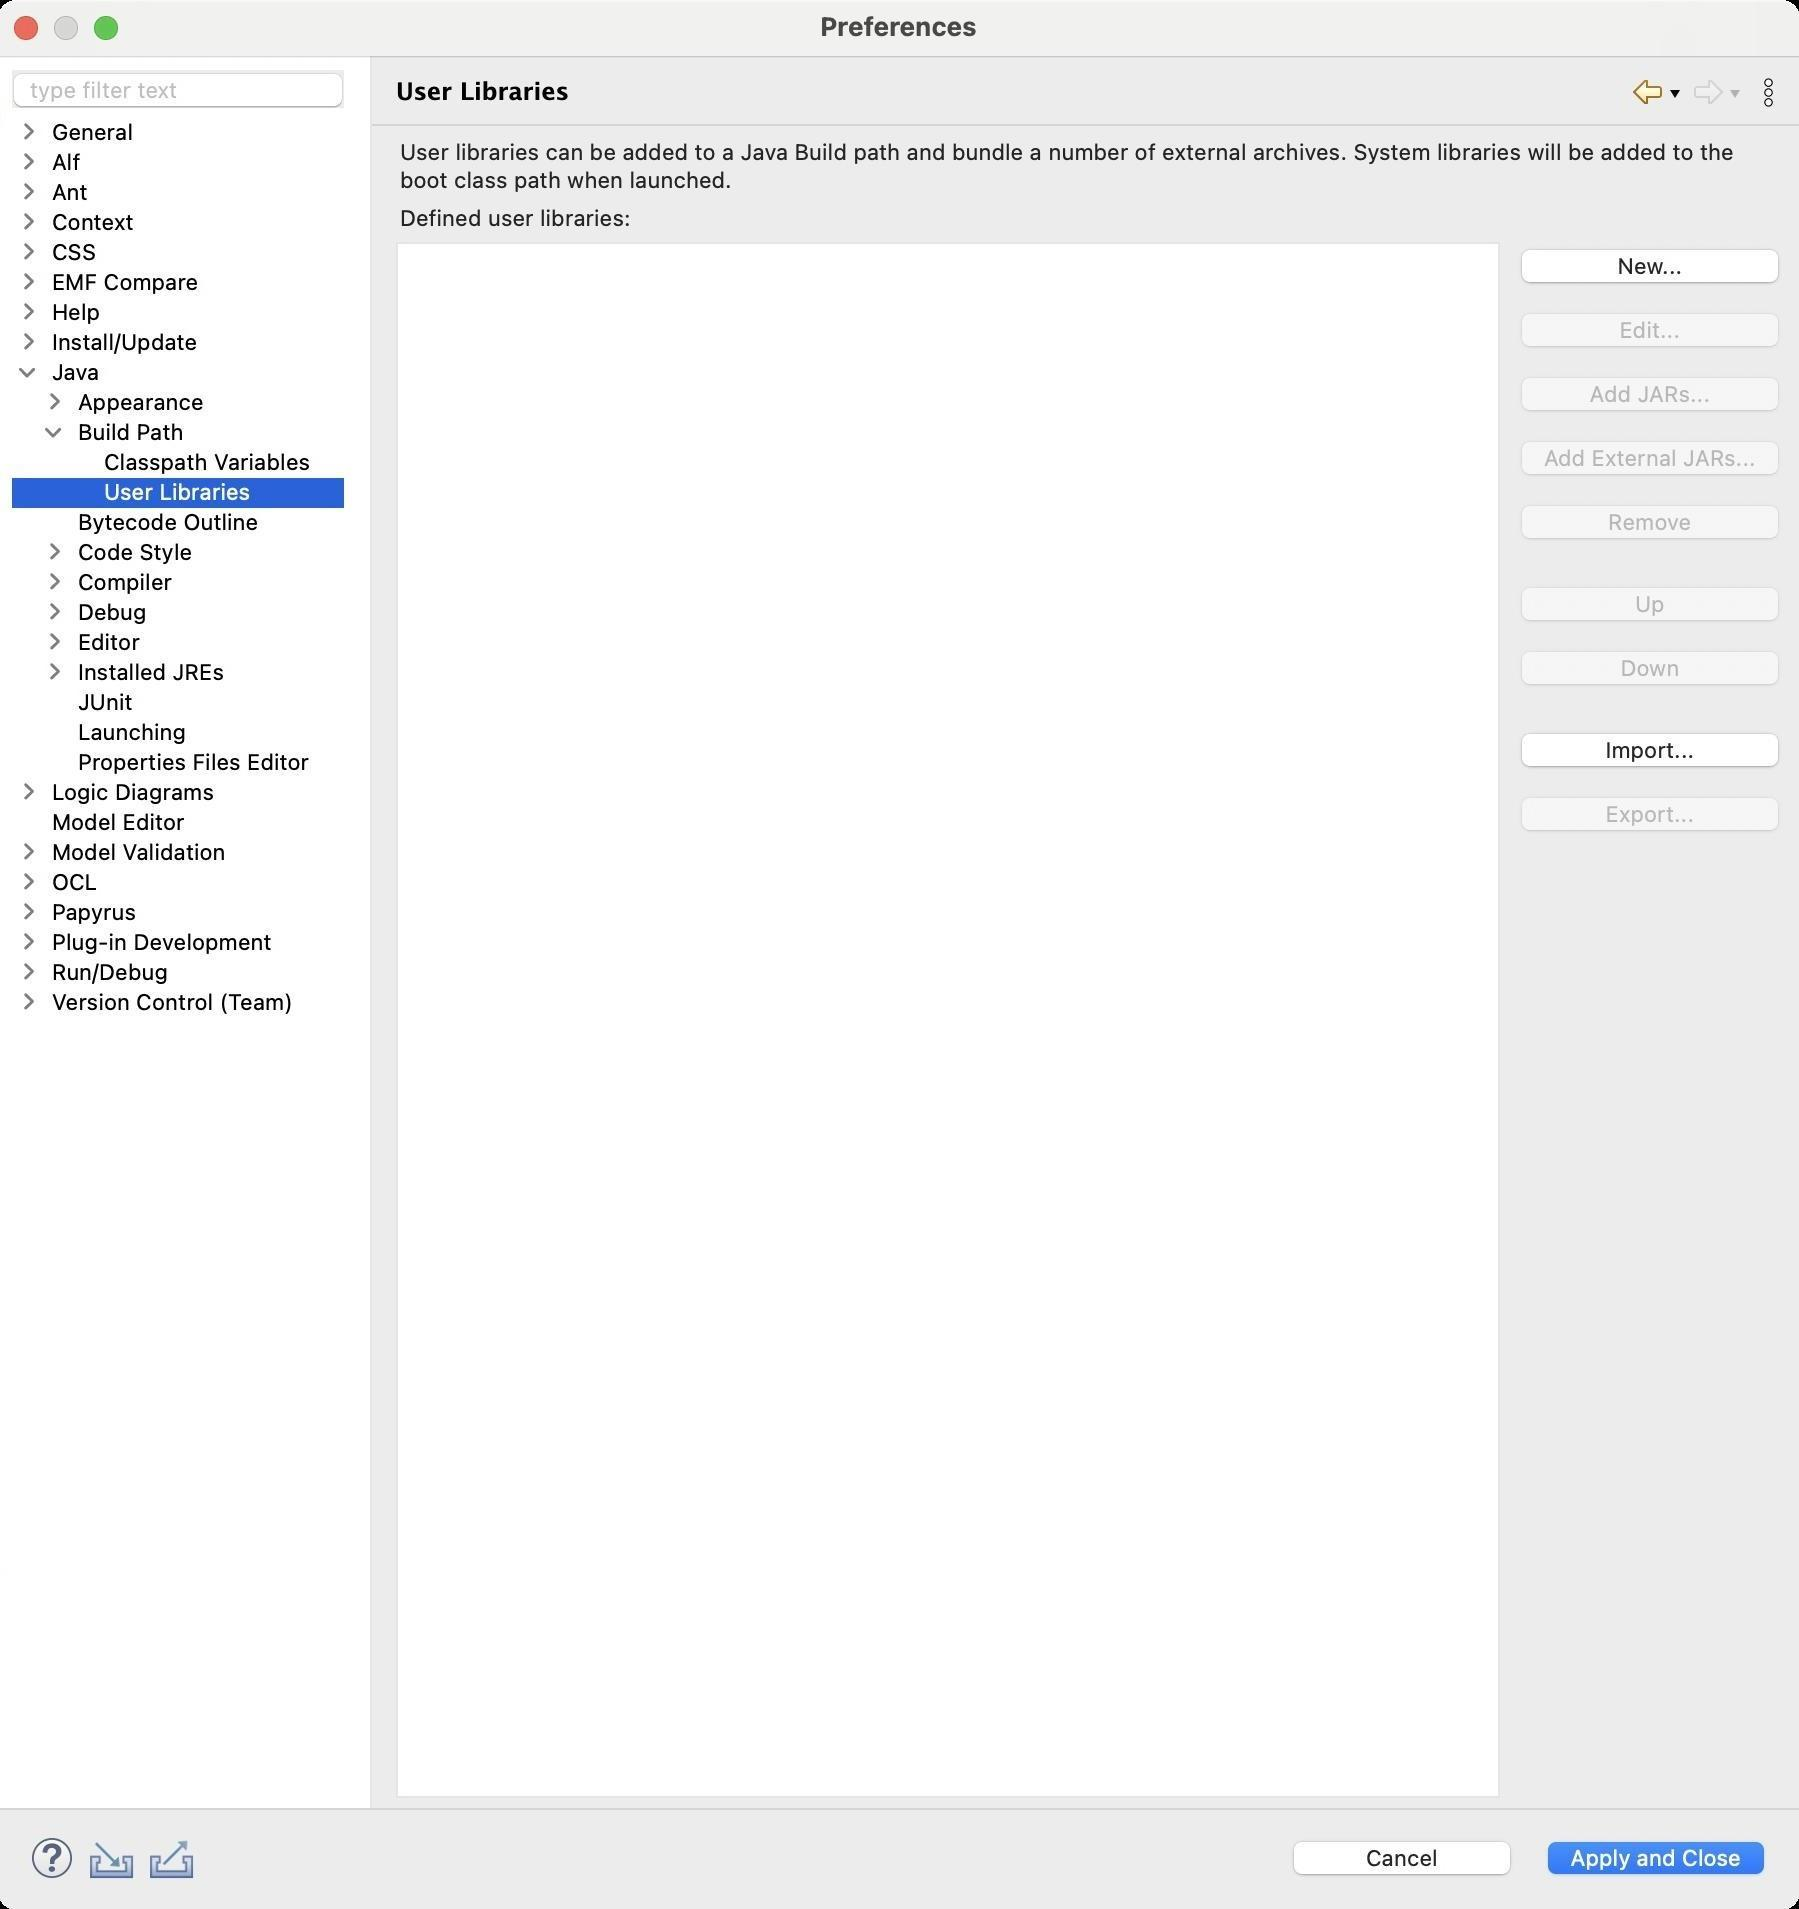
Accessibility tree:
{"name": "Preferences", "role": "AXWindow", "description": null, "role_description": "standard window", "value": null, "position": "480.00;95.00", "size": "901;955", "children": [{"name": "Apply_and_Close", "role": "AXButton", "description": null, "role_description": "button", "value": null, "position": "769.00;917.00", "size": "120;27", "children": []}, {"name": "Cancel", "role": "AXButton", "description": null, "role_description": "button", "value": null, "position": "642.00;917.00", "size": "120;27", "children": []}, {"name": null, "role": "AXToolbar", "description": null, "role_description": "toolbar", "value": null, "position": "12.00;915.00", "size": "90;30", "children": [{"name": "Help", "role": "AXCheckBox", "description": null, "role_description": "checkbox", "value": 0, "position": "12.00;915.00", "size": "30;30", "children": []}, {"name": "Import", "role": "AXButton", "description": null, "role_description": "button", "value": null, "position": "42.00;915.00", "size": "30;30", "children": []}, {"name": "Export", "role": "AXButton", "description": null, "role_description": "button", "value": null, "position": "72.00;915.00", "size": "30;30", "children": []}]}, {"name": null, "role": "AXScrollArea", "description": null, "role_description": "scroll area", "value": null, "position": "199.00;69.00", "size": "697;830", "children": [{"name": "Export...", "role": "AXButton", "description": null, "role_description": "button", "value": null, "position": "756.00;395.00", "size": "140;27", "children": []}, {"name": "Import...", "role": "AXButton", "description": null, "role_description": "button", "value": null, "position": "756.00;363.00", "size": "140;27", "children": []}, {"name": "Down", "role": "AXButton", "description": null, "role_description": "button", "value": null, "position": "756.00;322.00", "size": "140;27", "children": []}, {"name": "Up", "role": "AXButton", "description": null, "role_description": "button", "value": null, "position": "756.00;290.00", "size": "140;27", "children": []}, {"name": "Remove", "role": "AXButton", "description": null, "role_description": "button", "value": null, "position": "756.00;249.00", "size": "140;27", "children": []}, {"name": "Add_External_JARs...", "role": "AXButton", "description": null, "role_description": "button", "value": null, "position": "756.00;217.00", "size": "140;27", "children": []}, {"name": "Add_JARs...", "role": "AXButton", "description": null, "role_description": "button", "value": null, "position": "756.00;185.00", "size": "140;27", "children": []}, {"name": "Edit...", "role": "AXButton", "description": null, "role_description": "button", "value": null, "position": "756.00;153.00", "size": "140;27", "children": []}, {"name": "New...", "role": "AXButton", "description": null, "role_description": "button", "value": null, "position": "756.00;121.00", "size": "140;27", "children": []}, {"name": null, "role": "AXScrollArea", "description": null, "role_description": "scroll area", "value": null, "position": "199.00;121.00", "size": "552;778", "children": [{"name": null, "role": "AXOutline", "description": null, "role_description": "outline", "value": null, "position": "200.00;122.00", "size": "550;776", "children": [{"name": null, "role": "AXColumn", "description": null, "role_description": "column", "value": null, "position": "200.00;122.00", "size": "20;776", "children": []}]}]}, {"name": null, "role": "AXStaticText", "description": null, "role_description": "text", "value": "Defined user libraries:", "position": "199.00;102.00", "size": "697;14", "children": []}, {"name": null, "role": "AXStaticText", "description": null, "role_description": "text", "value": "User libraries can be added to a Java Build path and bundle a number of external archives. System libraries will be added to the boot class path when launched.", "position": "199.00;69.00", "size": "697;28", "children": []}]}, {"name": null, "role": "AXToolbar", "description": "", "role_description": "toolbar", "value": null, "position": "814.00;35.00", "size": "82;22", "children": [{"name": "Back_to_Classpath_Variables", "role": "AXMenuButton", "description": null, "role_description": "menu button", "value": null, "position": "814.00;35.00", "size": "22;22", "children": []}, {"name": "Forward", "role": "AXMenuButton", "description": null, "role_description": "menu button", "value": null, "position": "844.00;35.00", "size": "22;22", "children": []}, {"name": "Additional_Dialog_Actions", "role": "AXButton", "description": null, "role_description": "button", "value": null, "position": "874.00;35.00", "size": "22;22", "children": []}]}, {"name": null, "role": "AXStaticText", "description": "", "role_description": "text", "value": "User Libraries", "position": "196.00;35.00", "size": "611;21", "children": []}, {"name": null, "role": "AXSplitter", "description": null, "role_description": "splitter", "value": 180, "position": "180.00;28.00", "size": "5;876", "children": []}, {"name": null, "role": "AXScrollArea", "description": null, "role_description": "scroll area", "value": null, "position": "7.00;59.00", "size": "166;845", "children": [{"name": null, "role": "AXOutline", "description": null, "role_description": "outline", "value": null, "position": "7.00;59.00", "size": "166;845", "children": [{"name": null, "role": "AXRow", "description": null, "role_description": "outline row", "value": null, "position": "7.00;59.00", "size": "166;15", "children": [{"name": null, "role": "AXGroup", "description": null, "role_description": "group", "value": null, "position": "7.00;59.00", "size": "150;15", "children": [{"name": null, "role": "AXDisclosureTriangle", "description": null, "role_description": "disclosure triangle", "value": 0, "position": "9.00;59.00", "size": "12;14", "children": []}, {"name": null, "role": "AXStaticText", "description": null, "role_description": "text", "value": "General", "position": "25.00;59.00", "size": "131;14", "children": []}]}]}, {"name": null, "role": "AXRow", "description": null, "role_description": "outline row", "value": null, "position": "7.00;74.00", "size": "166;15", "children": [{"name": null, "role": "AXGroup", "description": null, "role_description": "group", "value": null, "position": "7.00;74.00", "size": "150;15", "children": [{"name": null, "role": "AXDisclosureTriangle", "description": null, "role_description": "disclosure triangle", "value": 0, "position": "9.00;74.00", "size": "12;14", "children": []}, {"name": null, "role": "AXStaticText", "description": null, "role_description": "text", "value": "Alf", "position": "25.00;74.00", "size": "131;14", "children": []}]}]}, {"name": null, "role": "AXRow", "description": null, "role_description": "outline row", "value": null, "position": "7.00;89.00", "size": "166;15", "children": [{"name": null, "role": "AXGroup", "description": null, "role_description": "group", "value": null, "position": "7.00;89.00", "size": "150;15", "children": [{"name": null, "role": "AXDisclosureTriangle", "description": null, "role_description": "disclosure triangle", "value": 0, "position": "9.00;89.00", "size": "12;14", "children": []}, {"name": null, "role": "AXStaticText", "description": null, "role_description": "text", "value": "Ant", "position": "25.00;89.00", "size": "131;14", "children": []}]}]}, {"name": null, "role": "AXRow", "description": null, "role_description": "outline row", "value": null, "position": "7.00;104.00", "size": "166;15", "children": [{"name": null, "role": "AXGroup", "description": null, "role_description": "group", "value": null, "position": "7.00;104.00", "size": "150;15", "children": [{"name": null, "role": "AXDisclosureTriangle", "description": null, "role_description": "disclosure triangle", "value": 0, "position": "9.00;104.00", "size": "12;14", "children": []}, {"name": null, "role": "AXStaticText", "description": null, "role_description": "text", "value": "Context", "position": "25.00;104.00", "size": "131;14", "children": []}]}]}, {"name": null, "role": "AXRow", "description": null, "role_description": "outline row", "value": null, "position": "7.00;119.00", "size": "166;15", "children": [{"name": null, "role": "AXGroup", "description": null, "role_description": "group", "value": null, "position": "7.00;119.00", "size": "150;15", "children": [{"name": null, "role": "AXDisclosureTriangle", "description": null, "role_description": "disclosure triangle", "value": 0, "position": "9.00;119.00", "size": "12;14", "children": []}, {"name": null, "role": "AXStaticText", "description": null, "role_description": "text", "value": "CSS", "position": "25.00;119.00", "size": "131;14", "children": []}]}]}, {"name": null, "role": "AXRow", "description": null, "role_description": "outline row", "value": null, "position": "7.00;134.00", "size": "166;15", "children": [{"name": null, "role": "AXGroup", "description": null, "role_description": "group", "value": null, "position": "7.00;134.00", "size": "150;15", "children": [{"name": null, "role": "AXDisclosureTriangle", "description": null, "role_description": "disclosure triangle", "value": 0, "position": "9.00;134.00", "size": "12;14", "children": []}, {"name": null, "role": "AXStaticText", "description": null, "role_description": "text", "value": "EMF Compare", "position": "25.00;134.00", "size": "131;14", "children": []}]}]}, {"name": null, "role": "AXRow", "description": null, "role_description": "outline row", "value": null, "position": "7.00;149.00", "size": "166;15", "children": [{"name": null, "role": "AXGroup", "description": null, "role_description": "group", "value": null, "position": "7.00;149.00", "size": "150;15", "children": [{"name": null, "role": "AXDisclosureTriangle", "description": null, "role_description": "disclosure triangle", "value": 0, "position": "9.00;149.00", "size": "12;14", "children": []}, {"name": null, "role": "AXStaticText", "description": null, "role_description": "text", "value": "Help", "position": "25.00;149.00", "size": "131;14", "children": []}]}]}, {"name": null, "role": "AXRow", "description": null, "role_description": "outline row", "value": null, "position": "7.00;164.00", "size": "166;15", "children": [{"name": null, "role": "AXGroup", "description": null, "role_description": "group", "value": null, "position": "7.00;164.00", "size": "150;15", "children": [{"name": null, "role": "AXDisclosureTriangle", "description": null, "role_description": "disclosure triangle", "value": 0, "position": "9.00;164.00", "size": "12;14", "children": []}, {"name": null, "role": "AXStaticText", "description": null, "role_description": "text", "value": "Install/Update", "position": "25.00;164.00", "size": "131;14", "children": []}]}]}, {"name": null, "role": "AXRow", "description": null, "role_description": "outline row", "value": null, "position": "7.00;179.00", "size": "166;15", "children": [{"name": null, "role": "AXGroup", "description": null, "role_description": "group", "value": null, "position": "7.00;179.00", "size": "150;15", "children": [{"name": null, "role": "AXDisclosureTriangle", "description": null, "role_description": "disclosure triangle", "value": 1, "position": "9.00;179.00", "size": "12;14", "children": []}, {"name": null, "role": "AXStaticText", "description": null, "role_description": "text", "value": "Java", "position": "25.00;179.00", "size": "131;14", "children": []}]}]}, {"name": null, "role": "AXRow", "description": null, "role_description": "outline row", "value": null, "position": "7.00;194.00", "size": "166;15", "children": [{"name": null, "role": "AXGroup", "description": null, "role_description": "group", "value": null, "position": "7.00;194.00", "size": "150;15", "children": [{"name": null, "role": "AXDisclosureTriangle", "description": null, "role_description": "disclosure triangle", "value": 0, "position": "22.00;194.00", "size": "12;14", "children": []}, {"name": null, "role": "AXStaticText", "description": null, "role_description": "text", "value": "Appearance", "position": "38.00;194.00", "size": "118;14", "children": []}]}]}, {"name": null, "role": "AXRow", "description": null, "role_description": "outline row", "value": null, "position": "7.00;209.00", "size": "166;15", "children": [{"name": null, "role": "AXGroup", "description": null, "role_description": "group", "value": null, "position": "7.00;209.00", "size": "150;15", "children": [{"name": null, "role": "AXDisclosureTriangle", "description": null, "role_description": "disclosure triangle", "value": 1, "position": "22.00;209.00", "size": "12;14", "children": []}, {"name": null, "role": "AXStaticText", "description": null, "role_description": "text", "value": "Build Path", "position": "38.00;209.00", "size": "118;14", "children": []}]}]}, {"name": null, "role": "AXRow", "description": null, "role_description": "outline row", "value": null, "position": "7.00;224.00", "size": "166;15", "children": [{"name": null, "role": "AXStaticText", "description": null, "role_description": "text", "value": "Classpath Variables", "position": "51.00;224.00", "size": "105;14", "children": []}]}, {"name": null, "role": "AXRow", "description": null, "role_description": "outline row", "value": null, "position": "7.00;239.00", "size": "166;15", "children": [{"name": null, "role": "AXStaticText", "description": null, "role_description": "text", "value": "User Libraries", "position": "51.00;239.00", "size": "105;14", "children": []}]}, {"name": null, "role": "AXRow", "description": null, "role_description": "outline row", "value": null, "position": "7.00;254.00", "size": "166;15", "children": [{"name": null, "role": "AXStaticText", "description": null, "role_description": "text", "value": "Bytecode Outline", "position": "38.00;254.00", "size": "118;14", "children": []}]}, {"name": null, "role": "AXRow", "description": null, "role_description": "outline row", "value": null, "position": "7.00;269.00", "size": "166;15", "children": [{"name": null, "role": "AXGroup", "description": null, "role_description": "group", "value": null, "position": "7.00;269.00", "size": "150;15", "children": [{"name": null, "role": "AXDisclosureTriangle", "description": null, "role_description": "disclosure triangle", "value": 0, "position": "22.00;269.00", "size": "12;14", "children": []}, {"name": null, "role": "AXStaticText", "description": null, "role_description": "text", "value": "Code Style", "position": "38.00;269.00", "size": "118;14", "children": []}]}]}, {"name": null, "role": "AXRow", "description": null, "role_description": "outline row", "value": null, "position": "7.00;284.00", "size": "166;15", "children": [{"name": null, "role": "AXGroup", "description": null, "role_description": "group", "value": null, "position": "7.00;284.00", "size": "150;15", "children": [{"name": null, "role": "AXDisclosureTriangle", "description": null, "role_description": "disclosure triangle", "value": 0, "position": "22.00;284.00", "size": "12;14", "children": []}, {"name": null, "role": "AXStaticText", "description": null, "role_description": "text", "value": "Compiler", "position": "38.00;284.00", "size": "118;14", "children": []}]}]}, {"name": null, "role": "AXRow", "description": null, "role_description": "outline row", "value": null, "position": "7.00;299.00", "size": "166;15", "children": [{"name": null, "role": "AXGroup", "description": null, "role_description": "group", "value": null, "position": "7.00;299.00", "size": "150;15", "children": [{"name": null, "role": "AXDisclosureTriangle", "description": null, "role_description": "disclosure triangle", "value": 0, "position": "22.00;299.00", "size": "12;14", "children": []}, {"name": null, "role": "AXStaticText", "description": null, "role_description": "text", "value": "Debug", "position": "38.00;299.00", "size": "118;14", "children": []}]}]}, {"name": null, "role": "AXRow", "description": null, "role_description": "outline row", "value": null, "position": "7.00;314.00", "size": "166;15", "children": [{"name": null, "role": "AXGroup", "description": null, "role_description": "group", "value": null, "position": "7.00;314.00", "size": "150;15", "children": [{"name": null, "role": "AXDisclosureTriangle", "description": null, "role_description": "disclosure triangle", "value": 0, "position": "22.00;314.00", "size": "12;14", "children": []}, {"name": null, "role": "AXStaticText", "description": null, "role_description": "text", "value": "Editor", "position": "38.00;314.00", "size": "118;14", "children": []}]}]}, {"name": null, "role": "AXRow", "description": null, "role_description": "outline row", "value": null, "position": "7.00;329.00", "size": "166;15", "children": [{"name": null, "role": "AXGroup", "description": null, "role_description": "group", "value": null, "position": "7.00;329.00", "size": "150;15", "children": [{"name": null, "role": "AXDisclosureTriangle", "description": null, "role_description": "disclosure triangle", "value": 0, "position": "22.00;329.00", "size": "12;14", "children": []}, {"name": null, "role": "AXStaticText", "description": null, "role_description": "text", "value": "Installed JREs", "position": "38.00;329.00", "size": "118;14", "children": []}]}]}, {"name": null, "role": "AXRow", "description": null, "role_description": "outline row", "value": null, "position": "7.00;344.00", "size": "166;15", "children": [{"name": null, "role": "AXStaticText", "description": null, "role_description": "text", "value": "JUnit", "position": "38.00;344.00", "size": "118;14", "children": []}]}, {"name": null, "role": "AXRow", "description": null, "role_description": "outline row", "value": null, "position": "7.00;359.00", "size": "166;15", "children": [{"name": null, "role": "AXStaticText", "description": null, "role_description": "text", "value": "Launching", "position": "38.00;359.00", "size": "118;14", "children": []}]}, {"name": null, "role": "AXRow", "description": null, "role_description": "outline row", "value": null, "position": "7.00;374.00", "size": "166;15", "children": [{"name": null, "role": "AXStaticText", "description": null, "role_description": "text", "value": "Properties Files Editor", "position": "38.00;374.00", "size": "118;14", "children": []}]}, {"name": null, "role": "AXRow", "description": null, "role_description": "outline row", "value": null, "position": "7.00;389.00", "size": "166;15", "children": [{"name": null, "role": "AXGroup", "description": null, "role_description": "group", "value": null, "position": "7.00;389.00", "size": "150;15", "children": [{"name": null, "role": "AXDisclosureTriangle", "description": null, "role_description": "disclosure triangle", "value": 0, "position": "9.00;389.00", "size": "12;14", "children": []}, {"name": null, "role": "AXStaticText", "description": null, "role_description": "text", "value": "Logic Diagrams", "position": "25.00;389.00", "size": "131;14", "children": []}]}]}, {"name": null, "role": "AXRow", "description": null, "role_description": "outline row", "value": null, "position": "7.00;404.00", "size": "166;15", "children": [{"name": null, "role": "AXStaticText", "description": null, "role_description": "text", "value": "Model Editor", "position": "25.00;404.00", "size": "131;14", "children": []}]}, {"name": null, "role": "AXRow", "description": null, "role_description": "outline row", "value": null, "position": "7.00;419.00", "size": "166;15", "children": [{"name": null, "role": "AXGroup", "description": null, "role_description": "group", "value": null, "position": "7.00;419.00", "size": "150;15", "children": [{"name": null, "role": "AXDisclosureTriangle", "description": null, "role_description": "disclosure triangle", "value": 0, "position": "9.00;419.00", "size": "12;14", "children": []}, {"name": null, "role": "AXStaticText", "description": null, "role_description": "text", "value": "Model Validation", "position": "25.00;419.00", "size": "131;14", "children": []}]}]}, {"name": null, "role": "AXRow", "description": null, "role_description": "outline row", "value": null, "position": "7.00;434.00", "size": "166;15", "children": [{"name": null, "role": "AXGroup", "description": null, "role_description": "group", "value": null, "position": "7.00;434.00", "size": "150;15", "children": [{"name": null, "role": "AXDisclosureTriangle", "description": null, "role_description": "disclosure triangle", "value": 0, "position": "9.00;434.00", "size": "12;14", "children": []}, {"name": null, "role": "AXStaticText", "description": null, "role_description": "text", "value": "OCL", "position": "25.00;434.00", "size": "131;14", "children": []}]}]}, {"name": null, "role": "AXRow", "description": null, "role_description": "outline row", "value": null, "position": "7.00;449.00", "size": "166;15", "children": [{"name": null, "role": "AXGroup", "description": null, "role_description": "group", "value": null, "position": "7.00;449.00", "size": "150;15", "children": [{"name": null, "role": "AXDisclosureTriangle", "description": null, "role_description": "disclosure triangle", "value": 0, "position": "9.00;449.00", "size": "12;14", "children": []}, {"name": null, "role": "AXStaticText", "description": null, "role_description": "text", "value": "Papyrus", "position": "25.00;449.00", "size": "131;14", "children": []}]}]}, {"name": null, "role": "AXRow", "description": null, "role_description": "outline row", "value": null, "position": "7.00;464.00", "size": "166;15", "children": [{"name": null, "role": "AXGroup", "description": null, "role_description": "group", "value": null, "position": "7.00;464.00", "size": "150;15", "children": [{"name": null, "role": "AXDisclosureTriangle", "description": null, "role_description": "disclosure triangle", "value": 0, "position": "9.00;464.00", "size": "12;14", "children": []}, {"name": null, "role": "AXStaticText", "description": null, "role_description": "text", "value": "Plug-in Development", "position": "25.00;464.00", "size": "131;14", "children": []}]}]}, {"name": null, "role": "AXRow", "description": null, "role_description": "outline row", "value": null, "position": "7.00;479.00", "size": "166;15", "children": [{"name": null, "role": "AXGroup", "description": null, "role_description": "group", "value": null, "position": "7.00;479.00", "size": "150;15", "children": [{"name": null, "role": "AXDisclosureTriangle", "description": null, "role_description": "disclosure triangle", "value": 0, "position": "9.00;479.00", "size": "12;14", "children": []}, {"name": null, "role": "AXStaticText", "description": null, "role_description": "text", "value": "Run/Debug", "position": "25.00;479.00", "size": "131;14", "children": []}]}]}, {"name": null, "role": "AXRow", "description": null, "role_description": "outline row", "value": null, "position": "7.00;494.00", "size": "166;15", "children": [{"name": null, "role": "AXGroup", "description": null, "role_description": "group", "value": null, "position": "7.00;494.00", "size": "150;15", "children": [{"name": null, "role": "AXDisclosureTriangle", "description": null, "role_description": "disclosure triangle", "value": 0, "position": "9.00;494.00", "size": "12;14", "children": []}, {"name": null, "role": "AXStaticText", "description": null, "role_description": "text", "value": "Version Control (Team)", "position": "25.00;494.00", "size": "131;14", "children": []}]}]}, {"name": null, "role": "AXColumn", "description": null, "role_description": "column", "value": null, "position": "7.00;59.00", "size": "150;845", "children": []}]}]}, {"name": "type_filter_text", "role": "AXTextField", "description": null, "role_description": "search text field", "value": "", "position": "7.00;35.00", "size": "166;19", "children": []}, {"name": null, "role": "AXButton", "description": null, "role_description": "close button", "value": null, "position": "7.00;6.00", "size": "14;16", "children": []}, {"name": null, "role": "AXButton", "description": null, "role_description": "zoom button", "value": null, "position": "47.00;6.00", "size": "14;16", "children": [{"name": null, "role": "AXGroup", "description": null, "role_description": "group", "value": null, "position": "47.00;6.00", "size": "14;16", "children": [{"name": null, "role": "AXGroup", "description": null, "role_description": "group", "value": null, "position": "47.00;6.00", "size": "14;16", "children": []}]}]}, {"name": null, "role": "AXButton", "description": null, "role_description": "minimize button", "value": null, "position": "27.00;6.00", "size": "14;16", "children": []}, {"name": null, "role": "AXStaticText", "description": null, "role_description": "text", "value": "Preferences", "position": "409.00;5.00", "size": "83;16", "children": []}]}